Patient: sex M, age 65
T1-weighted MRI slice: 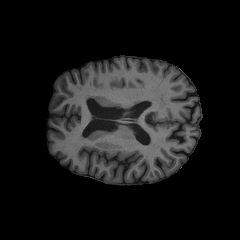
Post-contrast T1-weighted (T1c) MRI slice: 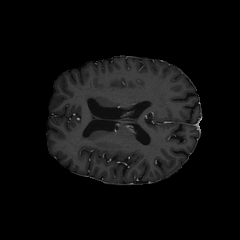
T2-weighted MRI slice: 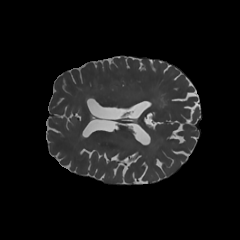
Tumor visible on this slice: no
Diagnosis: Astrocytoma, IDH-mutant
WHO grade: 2